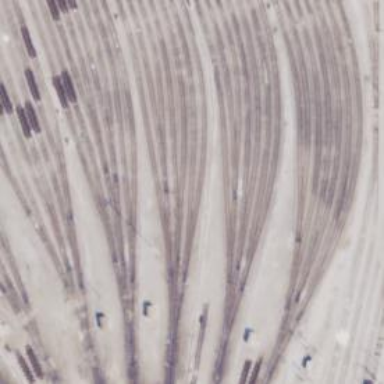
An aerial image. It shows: Railway yard in service.